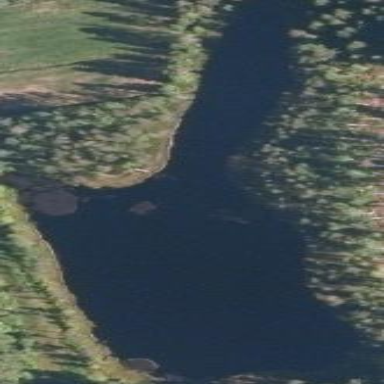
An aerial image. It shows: Pond surrounded by natural water.